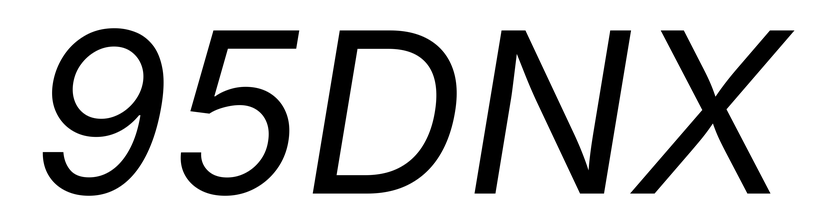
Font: Inter-Italic_Italic